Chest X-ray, PA view. Patient: 49 years old, sex F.
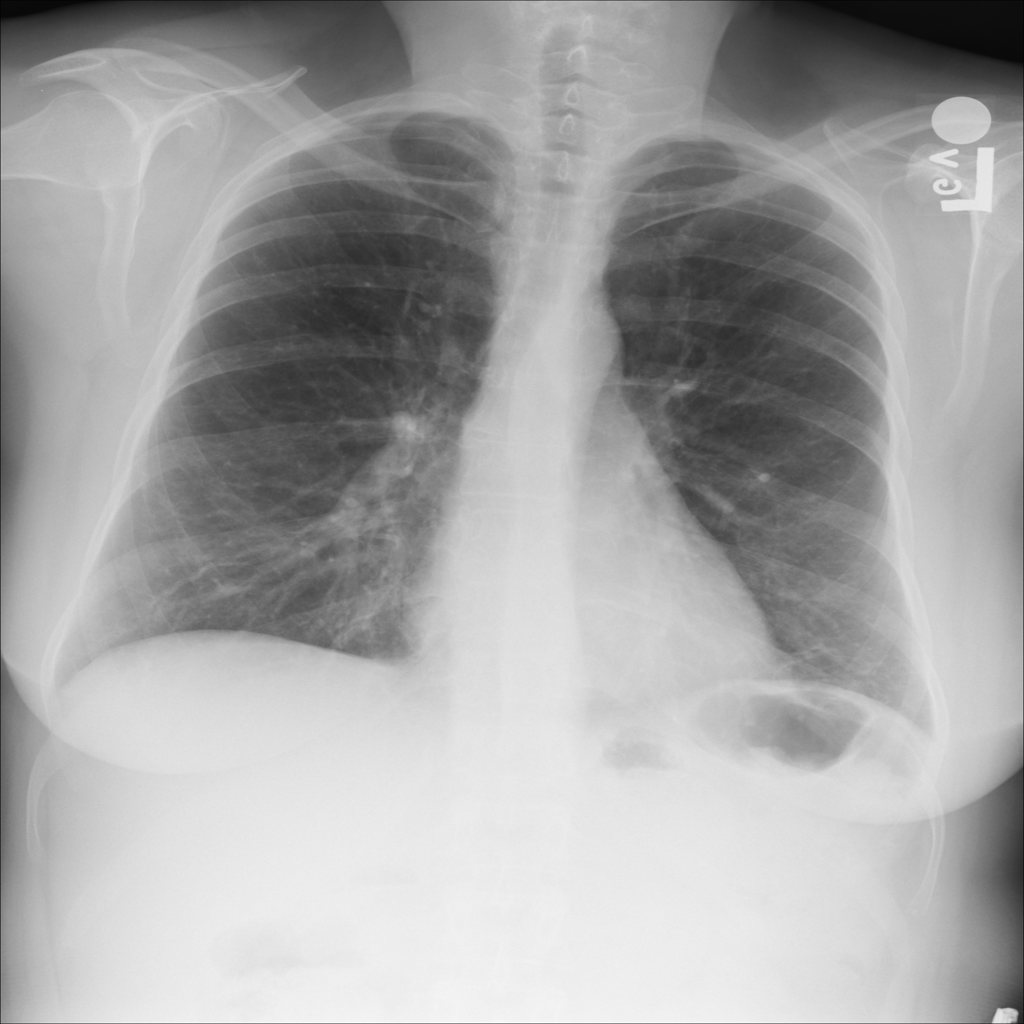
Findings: No Finding